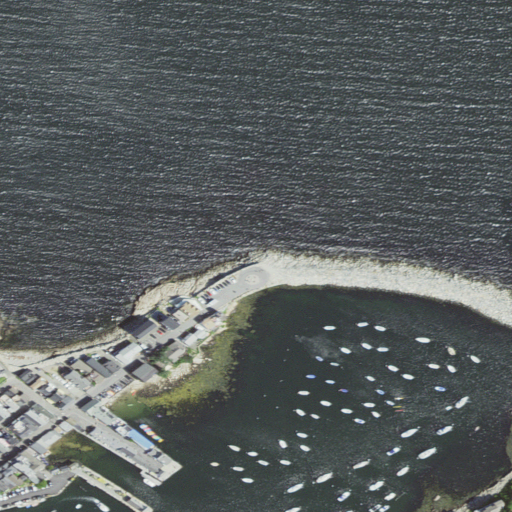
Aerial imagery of cape in Massachusetts named Bearskin Neck containing open water, high intensity development, herbaceous wetlands, medium intensity development, barren land, and low intensity development